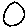
Label: circle